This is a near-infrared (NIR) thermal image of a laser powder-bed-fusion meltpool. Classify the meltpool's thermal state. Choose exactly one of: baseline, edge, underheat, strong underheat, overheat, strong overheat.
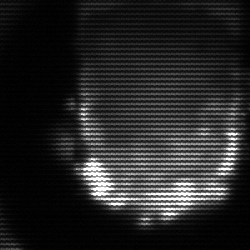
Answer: baseline